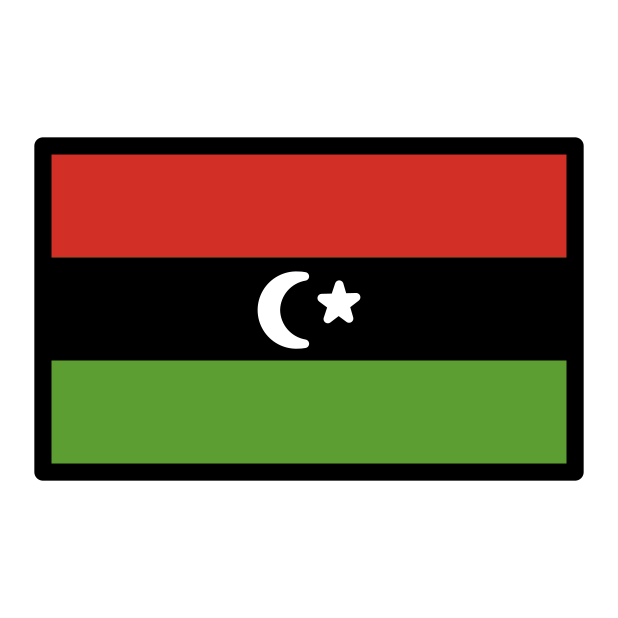
flag: Libya